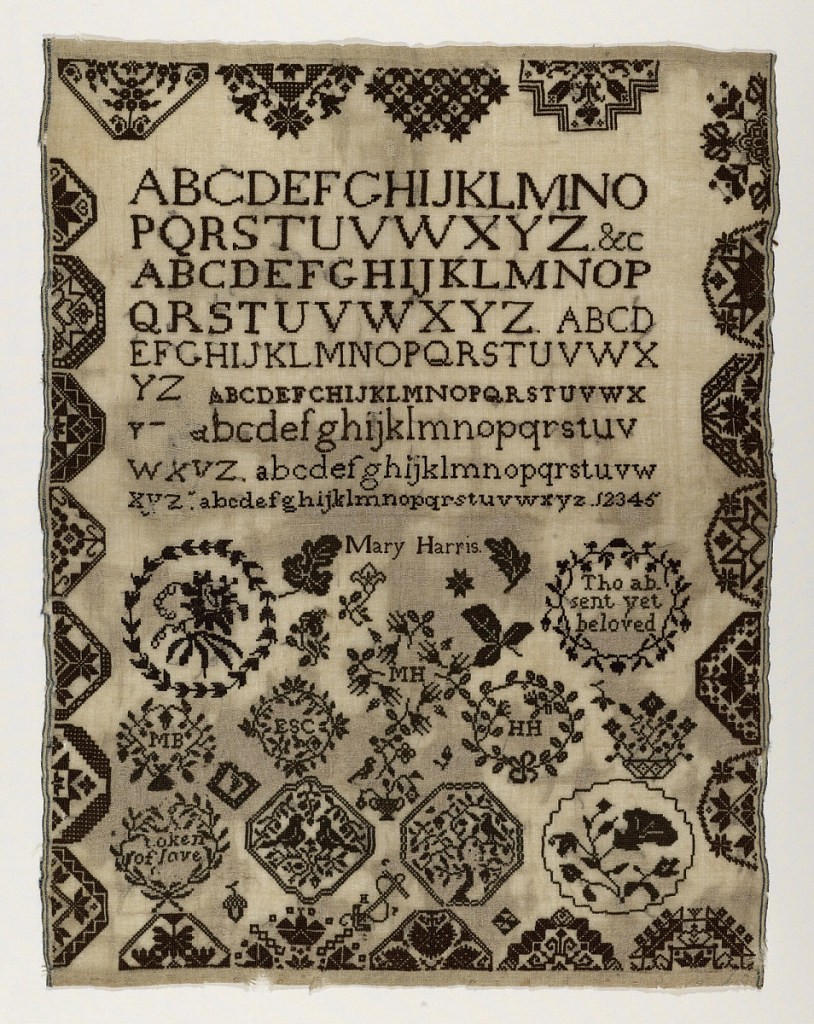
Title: Sampler
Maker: Mary Harris
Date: early 19th century
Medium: silk embroidery on wool foundation Technique: cross stitch on plain weave
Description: Sampler worked by Mary Harris in black thread on a natural ground. A border of twenty-two half-lozenges. The upper half of the field has seven alphabets. The lower half of the field is filled with pattern lozenges and wreaths, with baskets of flowers, birds, initials and sentiments: "Tho absent yet beloved," "Token of love."